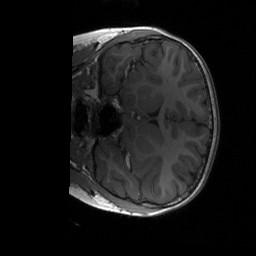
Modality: T1w
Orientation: coronal
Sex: male
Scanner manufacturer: siemens
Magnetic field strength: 3 T
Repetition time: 1.9 s
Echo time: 0.00243 s